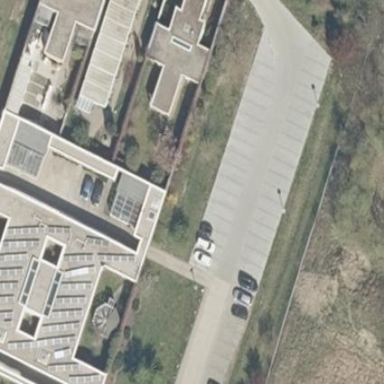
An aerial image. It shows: View of roof of building.